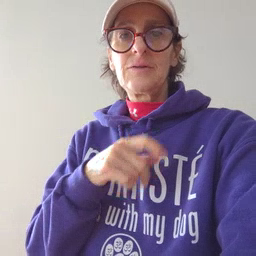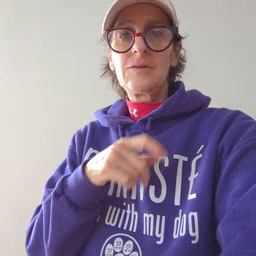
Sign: yesterday